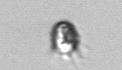
Label: Balanion